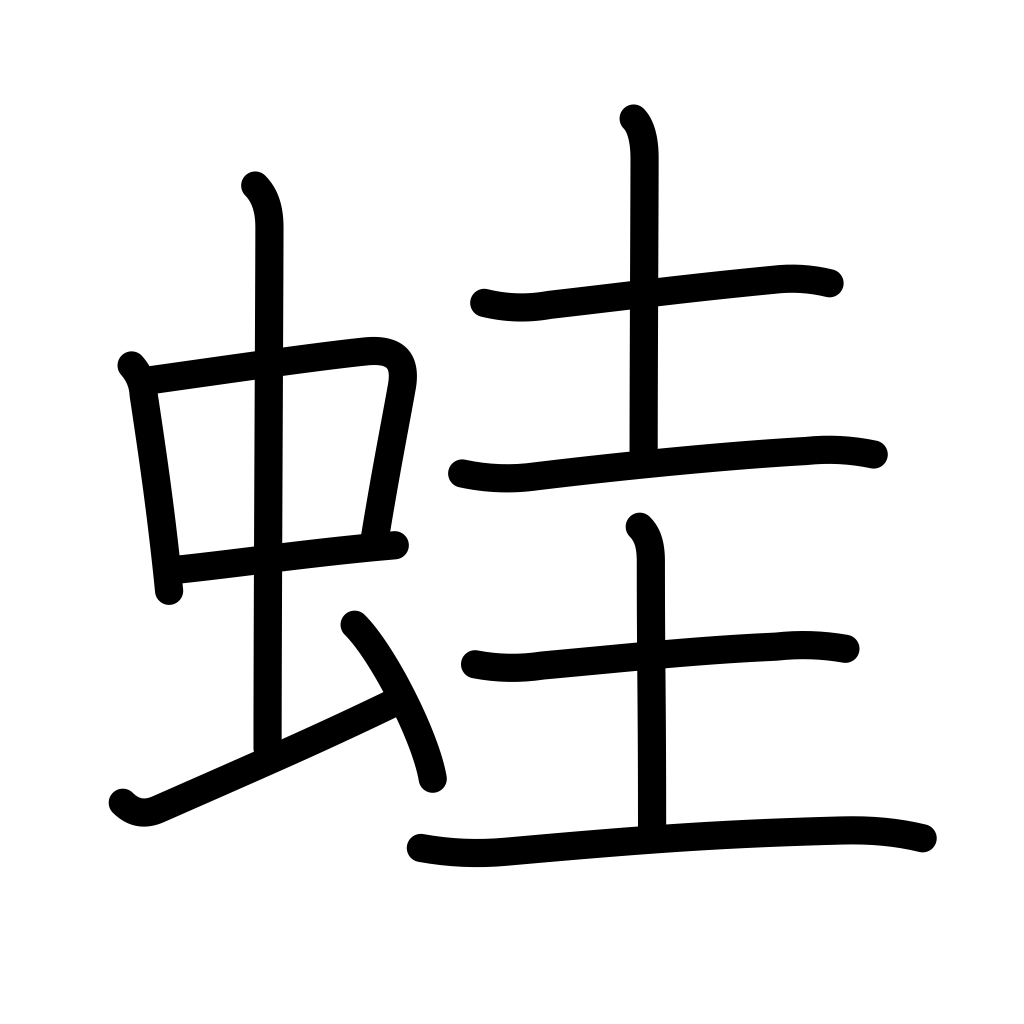
Meaning: frog